Question: i've changed the name of my project schema. Project was running successfully before but now it gives lexical and preprocessor issue . I've carefully checked buildphase and buildsetting headerpaths. Error is coming in cocos2d sub folder linking .I ve been stuck in this problem and trying to solve it from morning, i ve some lazy options as well to solve this issue, but i want to know what exactly wrong? Any help will be highly appreciated
Here is the snap shot of error

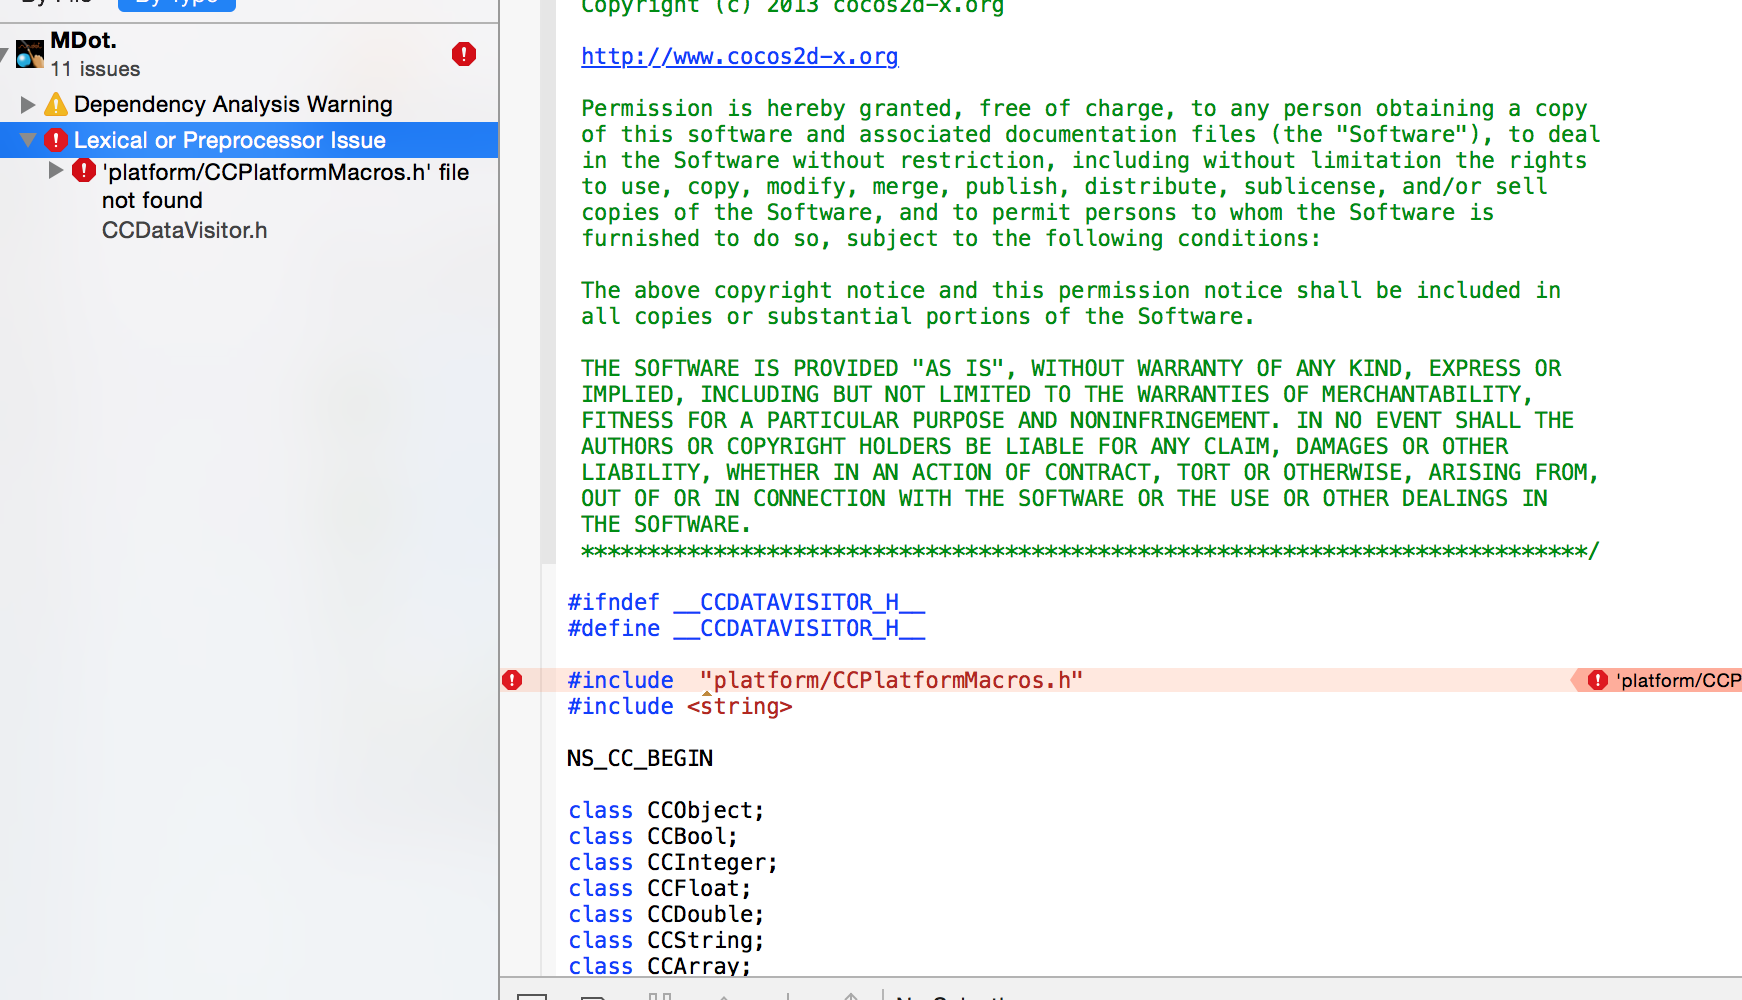
Answer: I've solved the issue. when i changed the name of project name it also changed the that is before the name of project was which i changed to before this was interpreting as "xyz/libs/cocos2dx" and when changed the name of project it was interpreting as bec the folder name of the project was still i forcefully changed the string to from actually solve the problem and now compiler was pretty clear where the header files are.I hope it cld help other as well